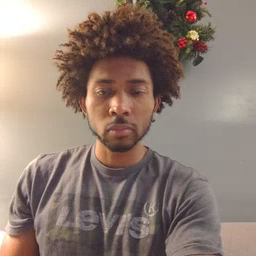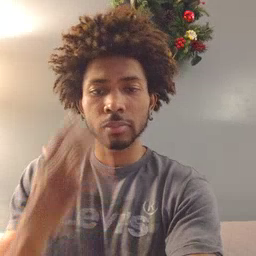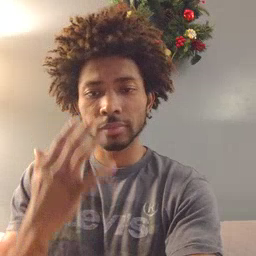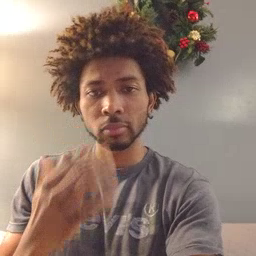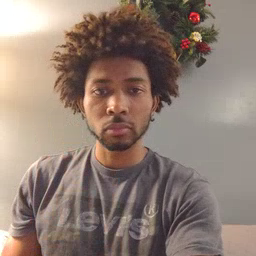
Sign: sad